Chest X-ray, AP view. Patient: 20 years old, sex F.
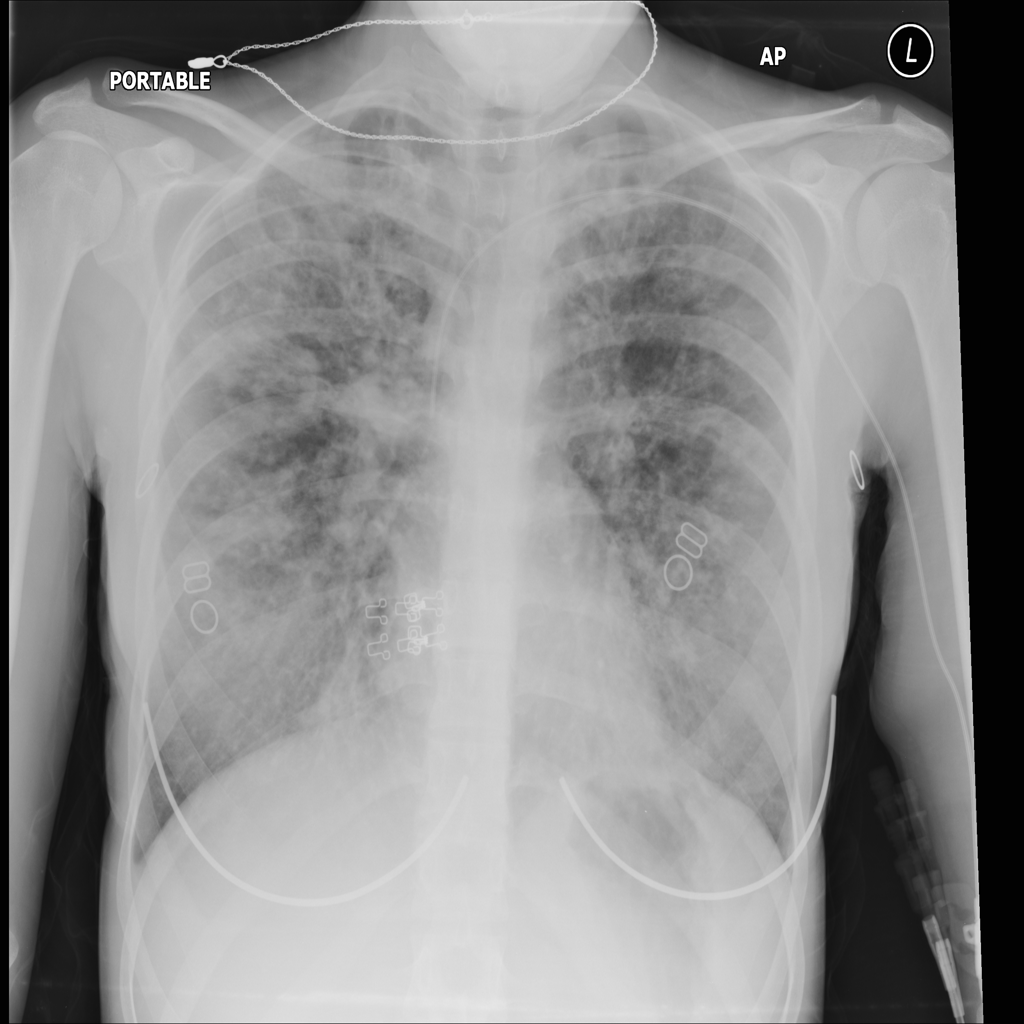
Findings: Fibrosis